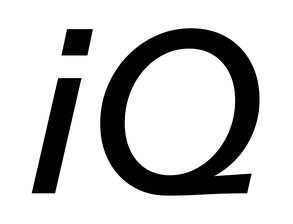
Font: InstrumentSans-Italic_Medium_Italic